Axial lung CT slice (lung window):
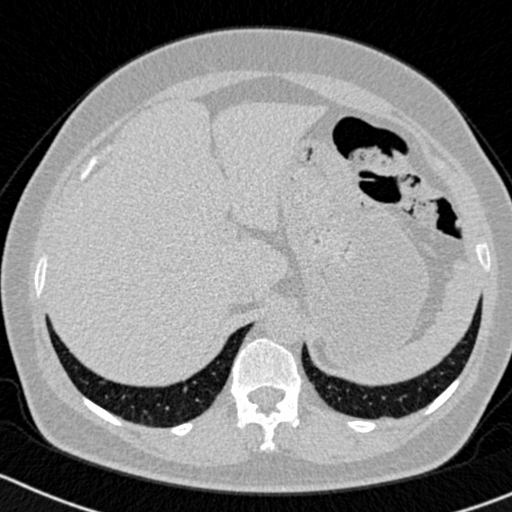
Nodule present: no